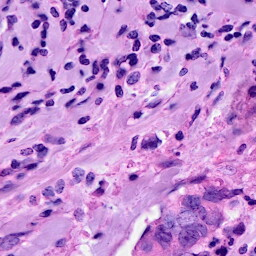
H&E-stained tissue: Breast